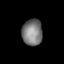
Tissue: skin
Cell type: Epithelial cells
Senescence score: 0.2825
Nuclear area (px): 524
Mean DAPI intensity: 121.576